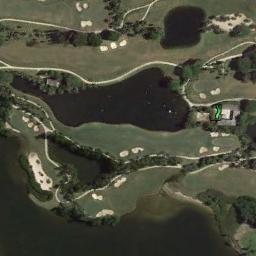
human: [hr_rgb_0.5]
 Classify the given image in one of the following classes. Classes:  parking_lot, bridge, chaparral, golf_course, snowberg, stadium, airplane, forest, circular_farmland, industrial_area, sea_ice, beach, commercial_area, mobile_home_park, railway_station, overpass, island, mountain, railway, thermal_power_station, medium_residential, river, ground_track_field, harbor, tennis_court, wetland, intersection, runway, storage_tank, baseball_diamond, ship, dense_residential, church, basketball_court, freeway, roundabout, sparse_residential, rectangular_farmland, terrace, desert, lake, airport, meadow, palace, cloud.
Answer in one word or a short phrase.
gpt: golf_course